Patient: sex M, age 70
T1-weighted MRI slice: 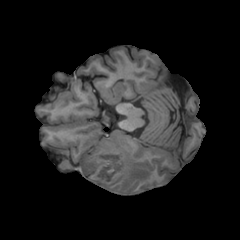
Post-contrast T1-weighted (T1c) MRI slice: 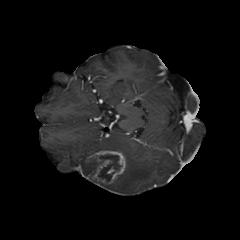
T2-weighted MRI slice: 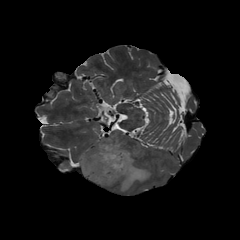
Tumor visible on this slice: yes
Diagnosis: Glioblastoma, IDH-wildtype
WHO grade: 4